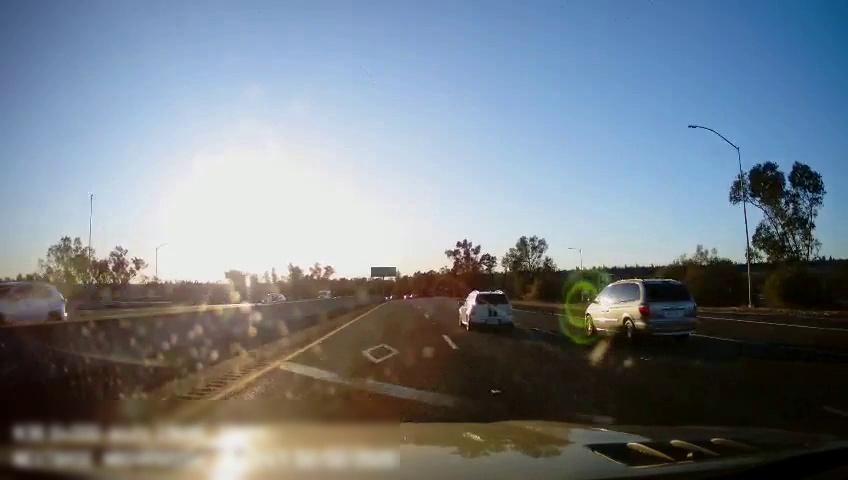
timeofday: Day
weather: Cloudy
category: Drivable Space
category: Vehicles | SUV
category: Vehicles | Car
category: Vehicles | Bus
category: Vehicles | Car
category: Vehicles | SUV
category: Lanes | Alternate Lane
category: Lanes | Current Lane
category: Lanes | Current Lane
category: Lanes | Alternate Lane
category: Lanes | Alternate Lane
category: Traffic | Signs
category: Traffic | Signs